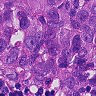
Metastatic tissue present: yes